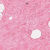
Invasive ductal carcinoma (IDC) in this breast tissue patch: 0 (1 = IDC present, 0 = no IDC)